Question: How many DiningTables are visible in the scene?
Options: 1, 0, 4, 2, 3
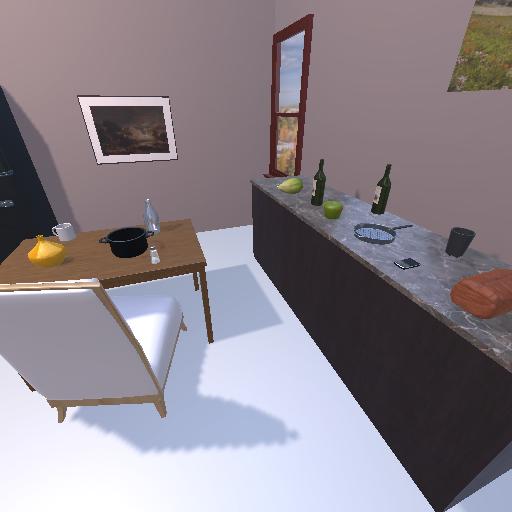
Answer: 1